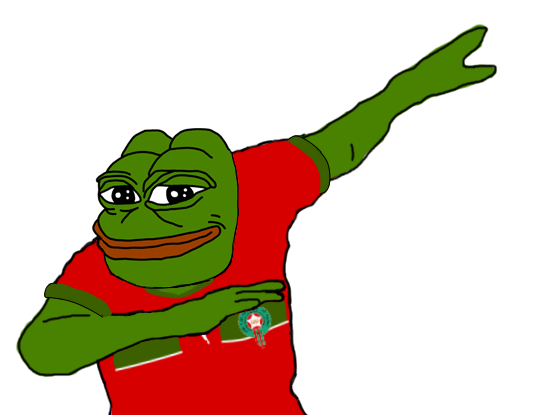
Label: 5_Pepe